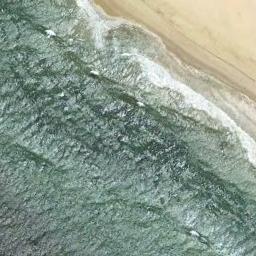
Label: beach